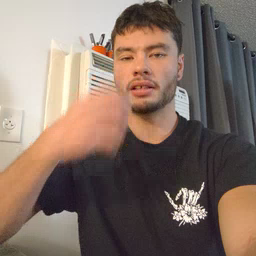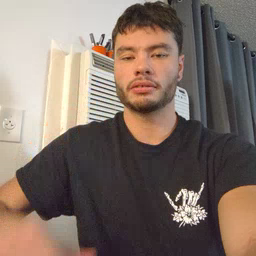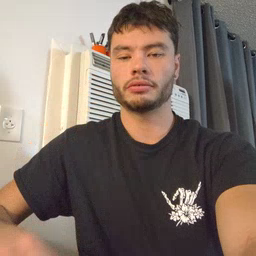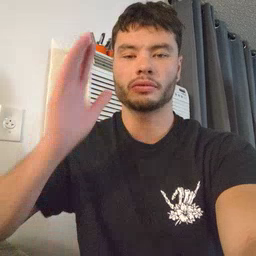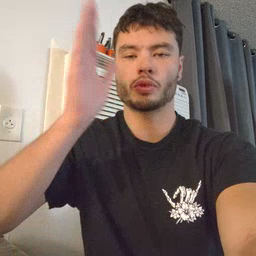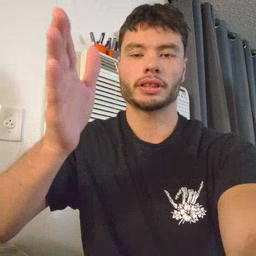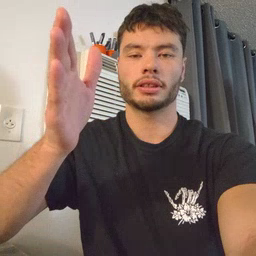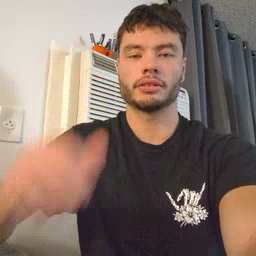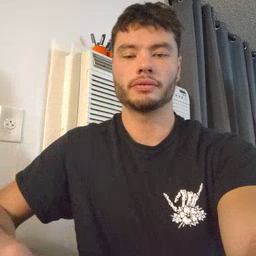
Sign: will